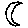
Label: moon